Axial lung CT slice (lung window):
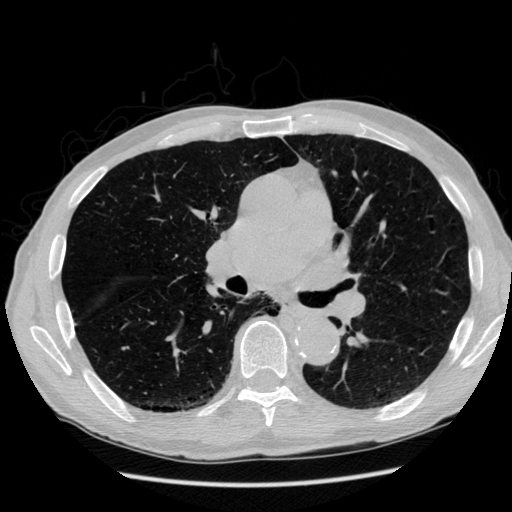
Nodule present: no